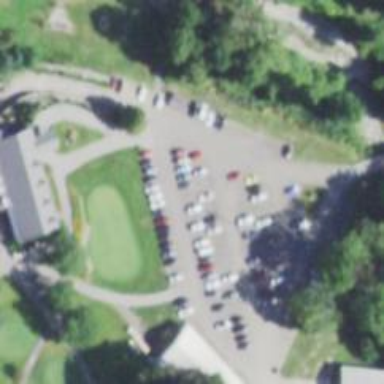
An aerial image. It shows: Service road used as golf cart path.